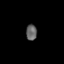
Tissue: lung
Cell type: Epithelial cells
Senescence score: 0.1863
Nuclear area (px): 170
Mean DAPI intensity: 97.988